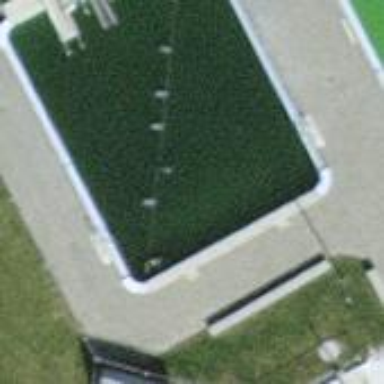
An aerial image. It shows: Swimming pool within leisure land area designed for swimming activities.